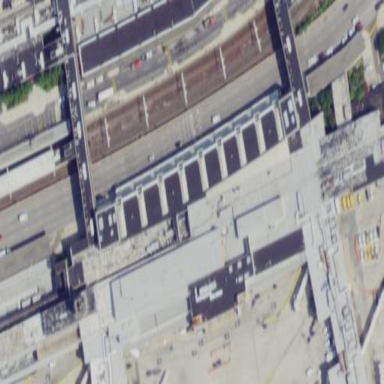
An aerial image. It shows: Transportation building that serves as airport terminal.